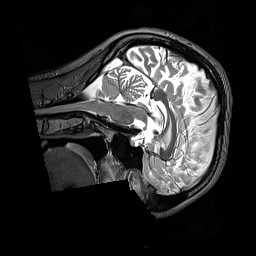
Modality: T2w
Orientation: sagittal
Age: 28
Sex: female
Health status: healthy
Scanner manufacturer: siemens
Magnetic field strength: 3 T
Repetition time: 3.2 s
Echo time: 0.568 s